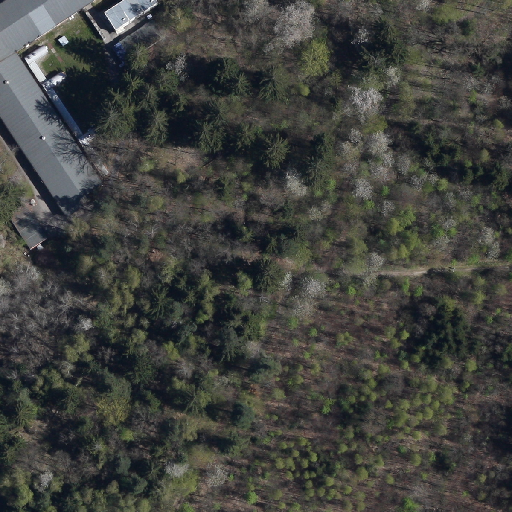
Referring expression: road